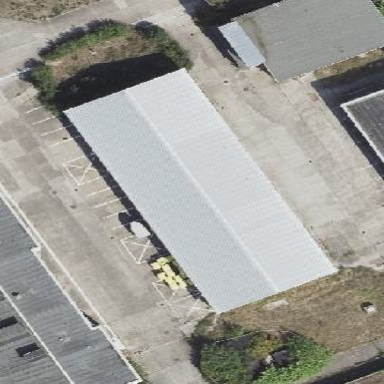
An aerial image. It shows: Commercial building with flat roof.